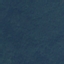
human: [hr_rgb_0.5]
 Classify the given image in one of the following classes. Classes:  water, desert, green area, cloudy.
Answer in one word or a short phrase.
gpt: green area